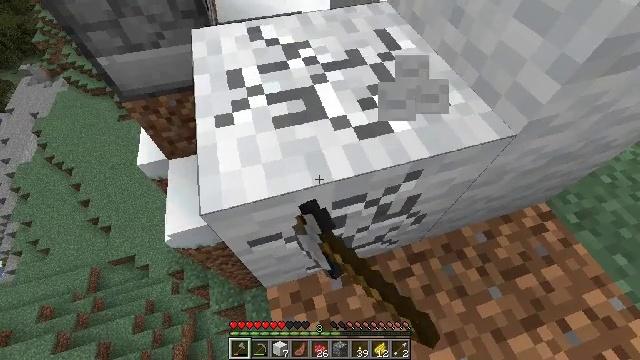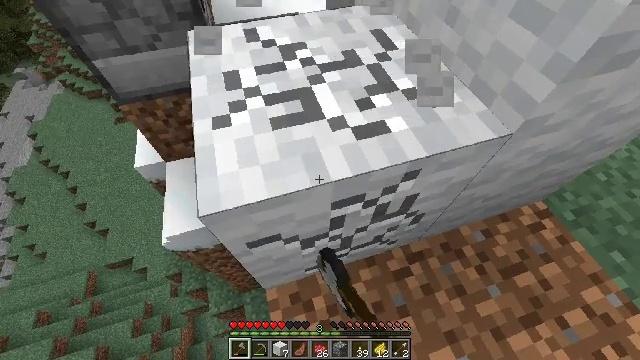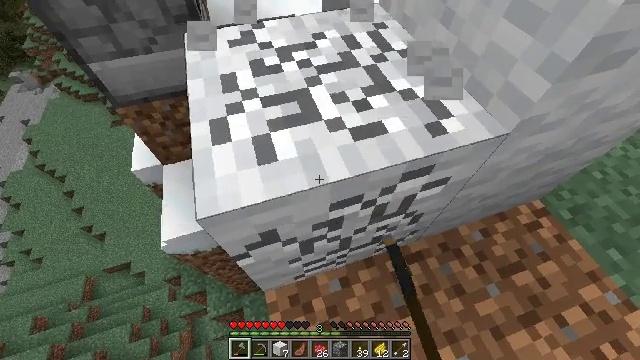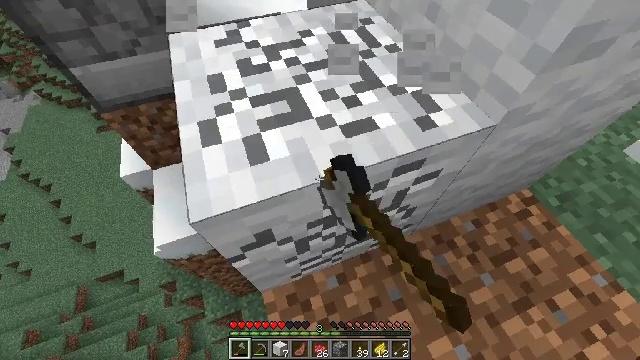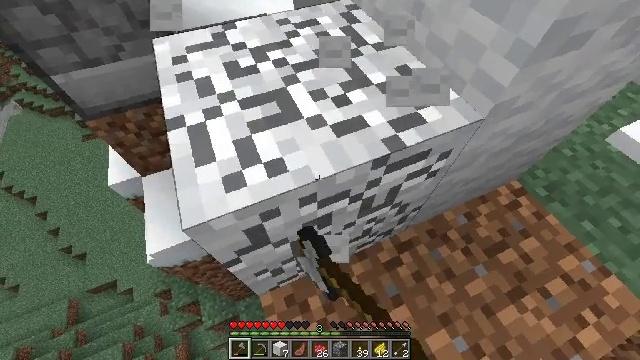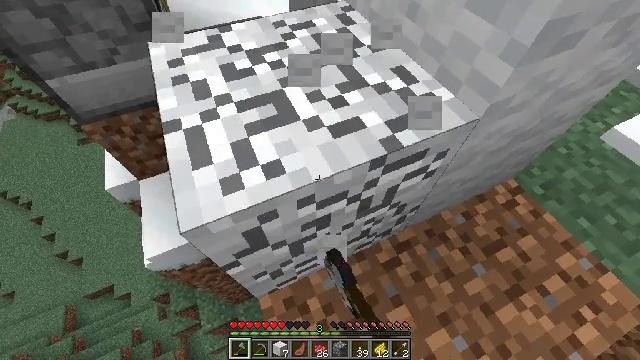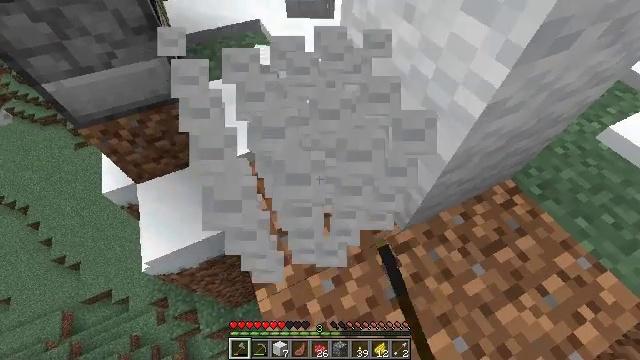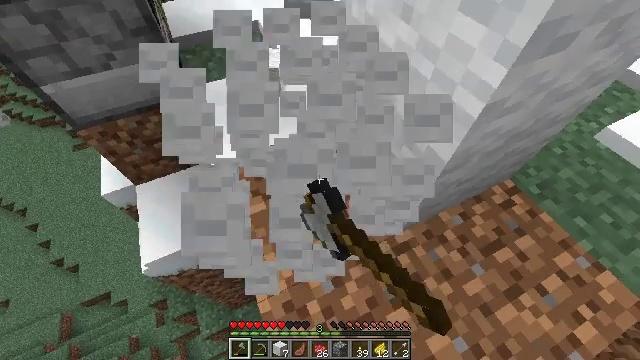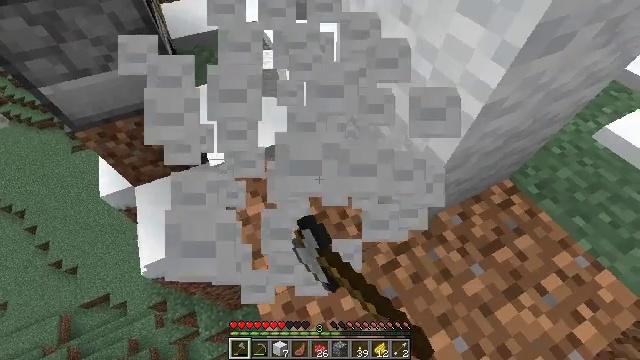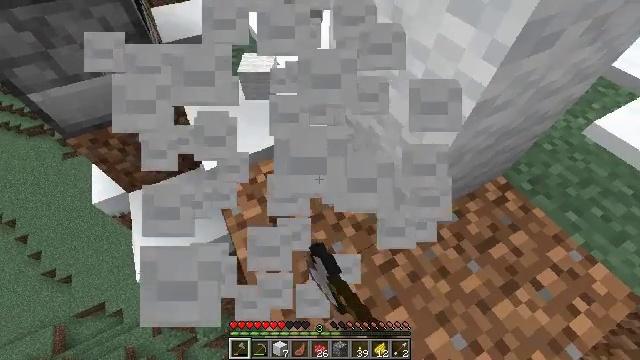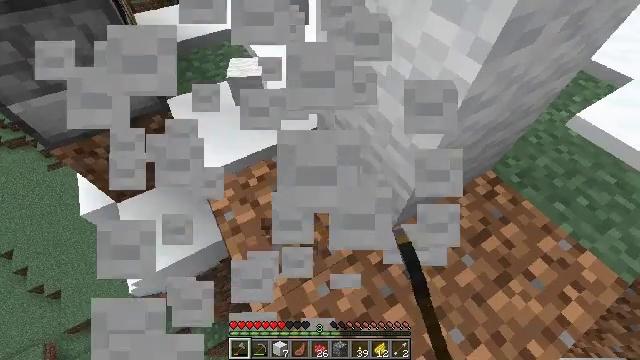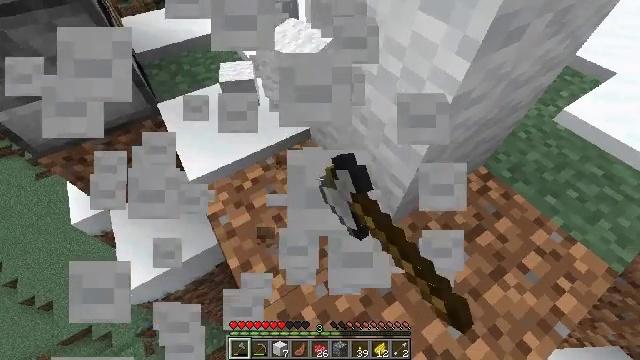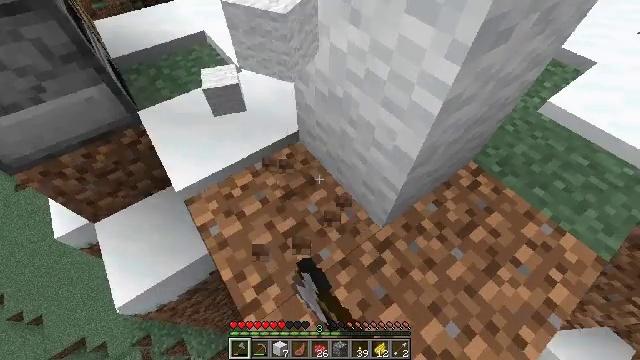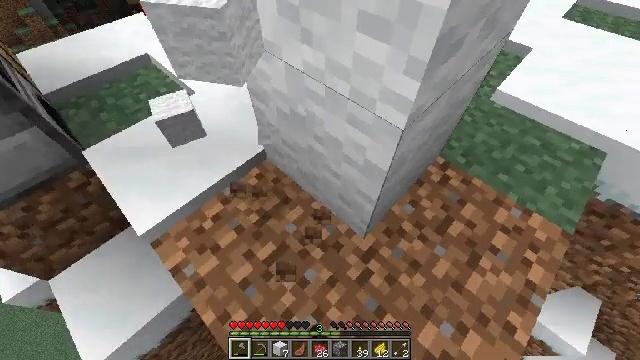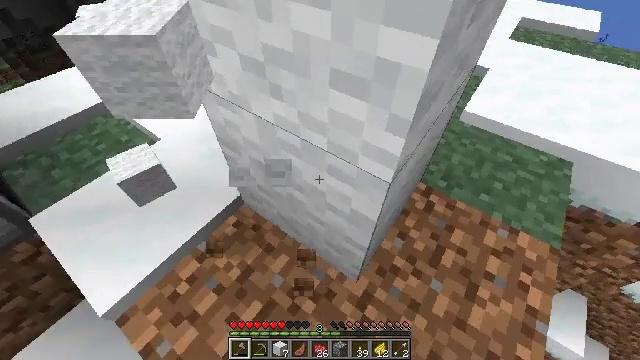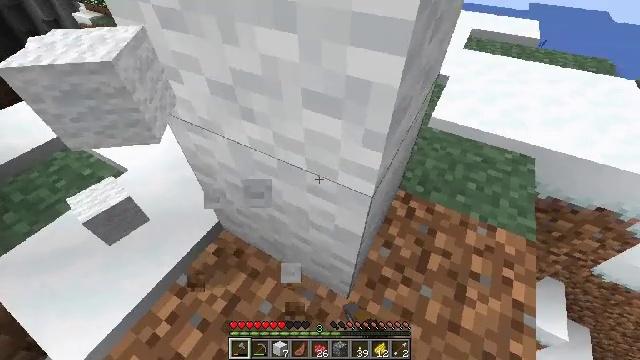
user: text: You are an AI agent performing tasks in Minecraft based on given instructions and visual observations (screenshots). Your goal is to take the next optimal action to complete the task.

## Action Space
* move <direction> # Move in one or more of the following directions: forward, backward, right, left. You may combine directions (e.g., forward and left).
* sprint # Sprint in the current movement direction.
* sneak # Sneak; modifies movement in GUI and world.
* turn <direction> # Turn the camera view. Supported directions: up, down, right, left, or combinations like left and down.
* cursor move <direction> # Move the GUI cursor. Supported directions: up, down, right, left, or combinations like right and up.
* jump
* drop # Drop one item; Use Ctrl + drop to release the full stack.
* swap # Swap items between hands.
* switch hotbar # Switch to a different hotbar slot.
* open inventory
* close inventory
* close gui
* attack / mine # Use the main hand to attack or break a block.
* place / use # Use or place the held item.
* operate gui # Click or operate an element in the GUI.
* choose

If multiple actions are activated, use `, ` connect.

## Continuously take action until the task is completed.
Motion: motion action
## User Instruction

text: Gather white wool from a build.
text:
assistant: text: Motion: attack / mine
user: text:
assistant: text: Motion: attack / mine
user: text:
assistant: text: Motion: turn right, attack / mine
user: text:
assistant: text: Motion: turn right, attack / mine
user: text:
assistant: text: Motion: attack / mine
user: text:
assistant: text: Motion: attack / mine
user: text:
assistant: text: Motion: attack / mine
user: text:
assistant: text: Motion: attack / mine
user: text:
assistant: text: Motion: turn right, attack / mine
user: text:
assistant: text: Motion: turn right, attack / mine
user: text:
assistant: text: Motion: turn right, attack / mine
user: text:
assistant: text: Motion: move forward, turn right, attack / mine
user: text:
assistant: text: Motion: move forward, turn right, attack / mine
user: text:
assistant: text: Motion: turn right and up, attack / mine
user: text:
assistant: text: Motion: turn right and up, attack / mine
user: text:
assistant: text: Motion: turn right, attack / mine
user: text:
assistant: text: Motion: attack / mine
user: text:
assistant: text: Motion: attack / mine
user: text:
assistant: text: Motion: attack / mine
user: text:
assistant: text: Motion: attack / mine
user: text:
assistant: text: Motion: attack / mine
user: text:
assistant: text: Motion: attack / mine
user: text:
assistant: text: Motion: attack / mine
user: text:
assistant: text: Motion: attack / mine
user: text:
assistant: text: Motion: attack / mine
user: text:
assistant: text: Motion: attack / mine
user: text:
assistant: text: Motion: attack / mine
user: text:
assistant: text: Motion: attack / mine
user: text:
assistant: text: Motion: attack / mine
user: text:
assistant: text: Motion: attack / mine